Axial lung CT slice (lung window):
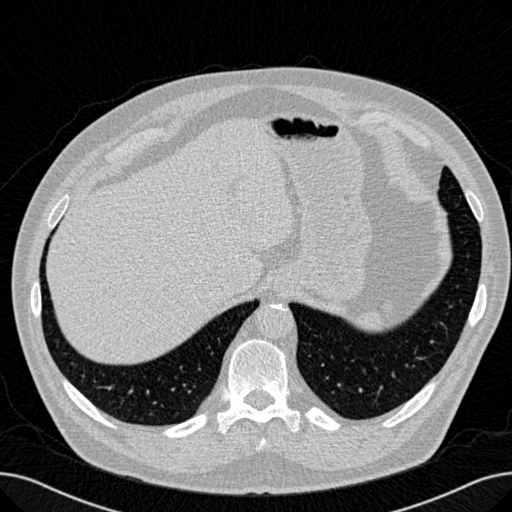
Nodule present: no